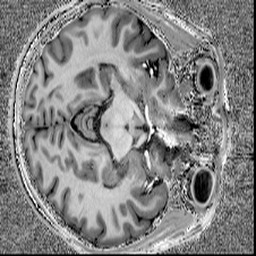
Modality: T1w
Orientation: axial
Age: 29
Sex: female
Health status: healthy
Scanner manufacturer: siemens
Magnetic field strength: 7 T
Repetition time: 4.3 s
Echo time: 0.00227 s